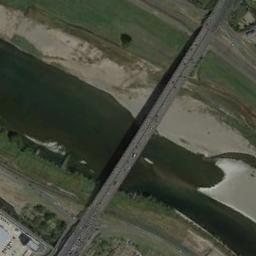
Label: bridge